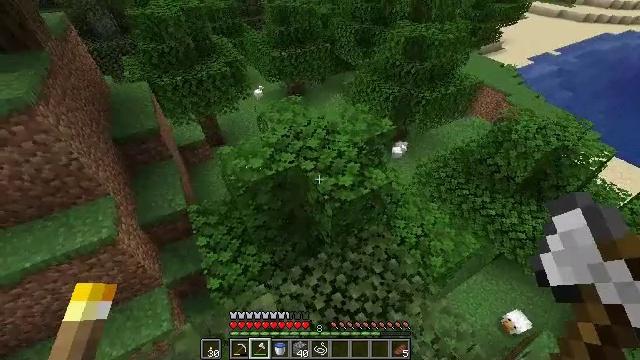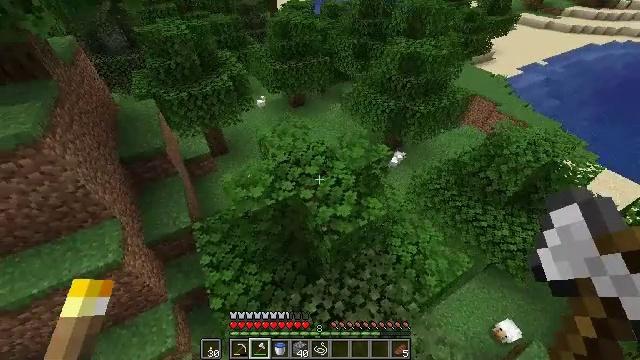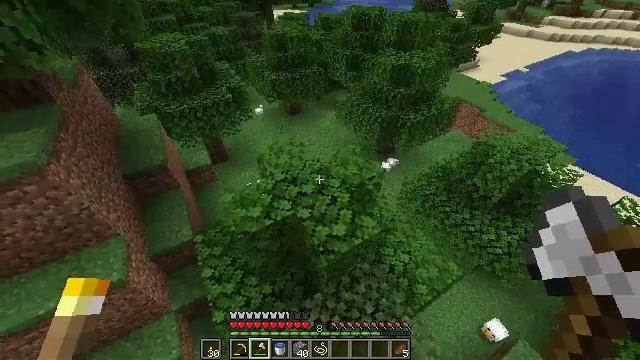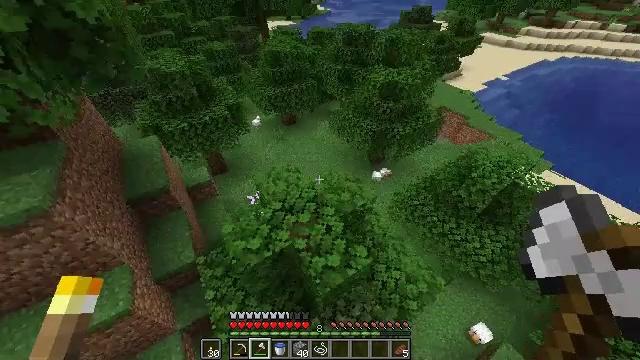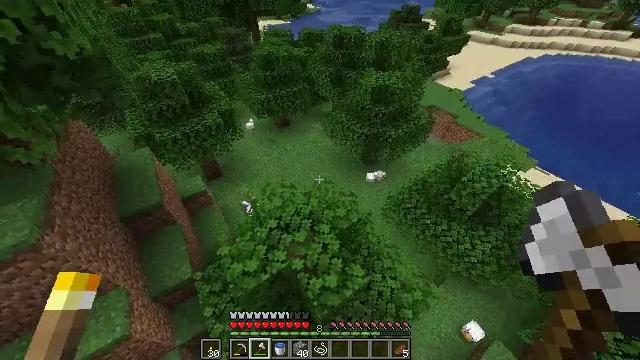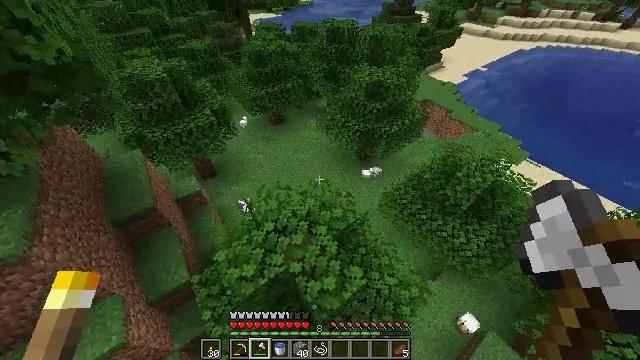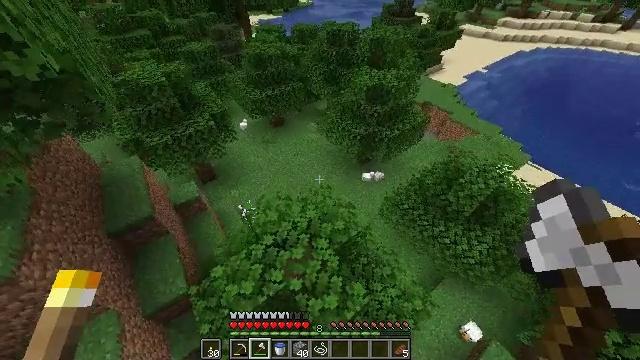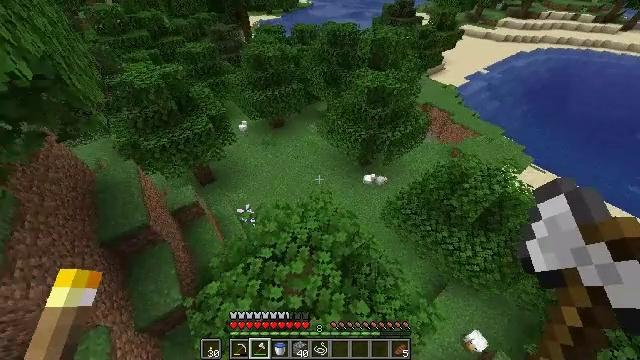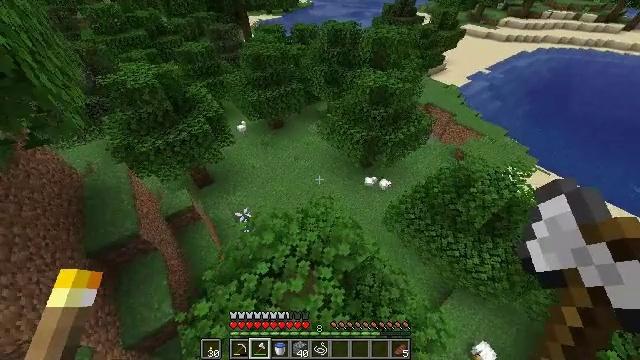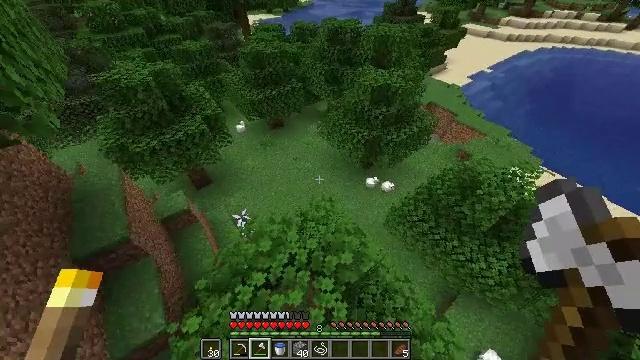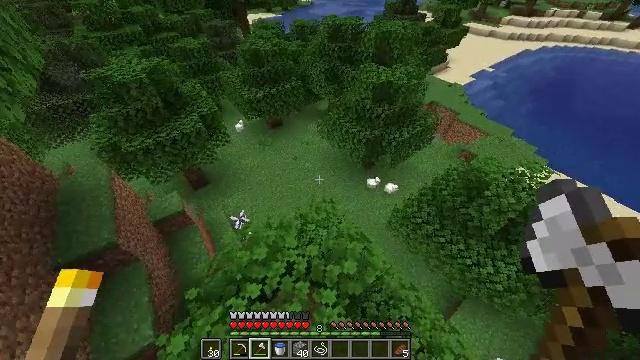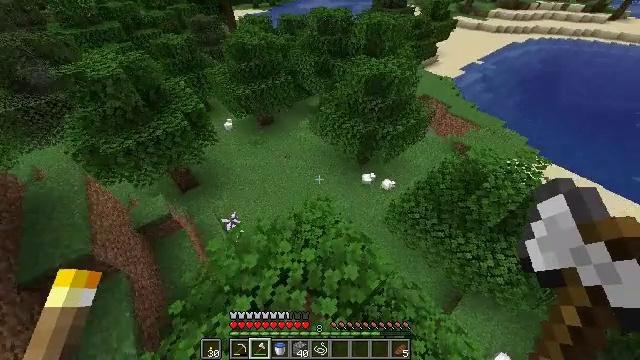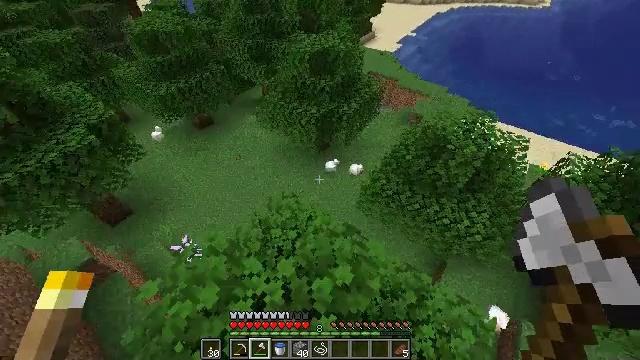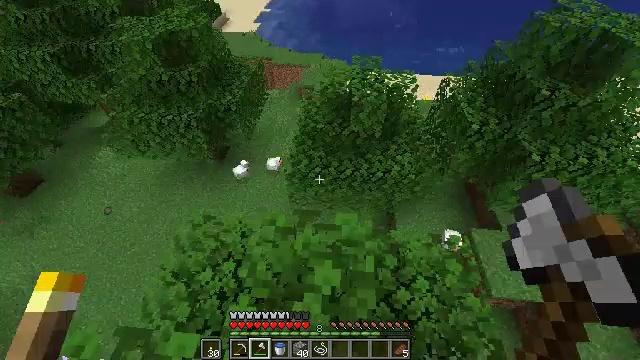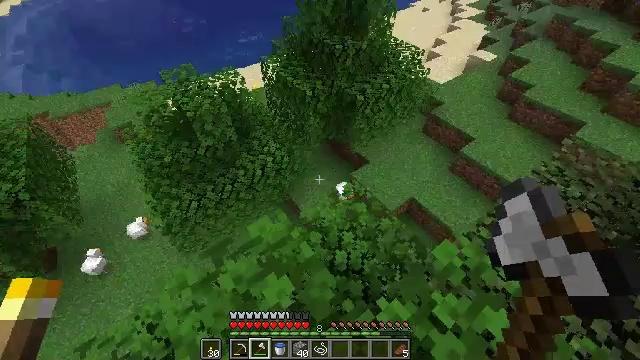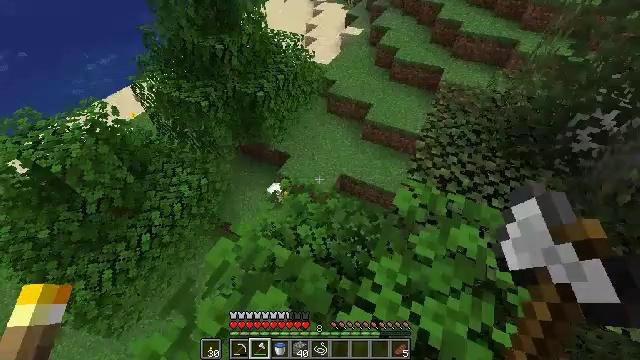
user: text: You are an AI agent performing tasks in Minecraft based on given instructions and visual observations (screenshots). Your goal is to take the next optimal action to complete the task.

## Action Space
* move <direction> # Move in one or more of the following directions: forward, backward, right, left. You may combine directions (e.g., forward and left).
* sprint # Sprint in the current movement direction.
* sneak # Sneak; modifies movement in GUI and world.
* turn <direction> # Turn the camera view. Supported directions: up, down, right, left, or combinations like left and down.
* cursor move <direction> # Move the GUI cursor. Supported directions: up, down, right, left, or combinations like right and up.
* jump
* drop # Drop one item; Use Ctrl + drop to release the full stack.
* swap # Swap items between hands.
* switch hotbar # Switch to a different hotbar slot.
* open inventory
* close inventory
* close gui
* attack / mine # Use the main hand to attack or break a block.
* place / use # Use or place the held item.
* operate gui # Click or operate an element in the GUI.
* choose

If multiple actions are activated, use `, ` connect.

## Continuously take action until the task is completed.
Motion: motion action
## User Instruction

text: Hunt animals.
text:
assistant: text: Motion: move forward, sprint, jump
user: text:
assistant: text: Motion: move forward, sprint, turn right, jump
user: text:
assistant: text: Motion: move forward, sprint, turn right, jump
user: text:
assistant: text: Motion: move forward, sprint, turn right and down, jump
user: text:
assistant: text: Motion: move forward, sprint, turn right and down, jump
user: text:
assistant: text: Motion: move forward, sprint
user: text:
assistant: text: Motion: move forward, sprint
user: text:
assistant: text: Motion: move forward, sprint
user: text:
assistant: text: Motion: move forward, sprint
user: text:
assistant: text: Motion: move forward
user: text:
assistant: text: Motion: turn right
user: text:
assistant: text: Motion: turn right and down
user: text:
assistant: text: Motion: turn right
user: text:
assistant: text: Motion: turn right
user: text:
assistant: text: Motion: turn right
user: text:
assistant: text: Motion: turn right
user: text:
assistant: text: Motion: move forward, turn right
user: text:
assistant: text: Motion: move forward
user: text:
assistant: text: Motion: move forward
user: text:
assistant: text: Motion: move forward, turn right
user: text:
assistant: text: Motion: move forward
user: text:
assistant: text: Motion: move forward
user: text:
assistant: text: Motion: move forward
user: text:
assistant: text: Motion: move forward
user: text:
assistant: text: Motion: move forward
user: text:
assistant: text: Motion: no_op
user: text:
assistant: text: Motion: no_op
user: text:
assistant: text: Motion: move right
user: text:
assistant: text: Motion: move right
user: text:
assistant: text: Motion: move right